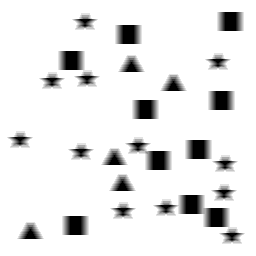
Squares: 10
Triangles: 5
Stars: 12
Total shapes: 27